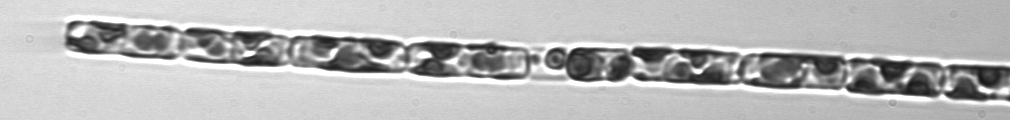
Label: Guinardia_delicatula_TAG_internal_parasite